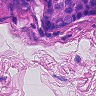
Metastatic tissue present: yes